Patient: sex M, age 55
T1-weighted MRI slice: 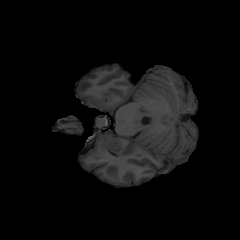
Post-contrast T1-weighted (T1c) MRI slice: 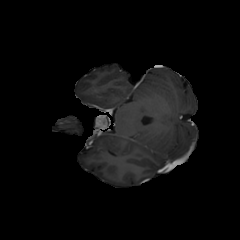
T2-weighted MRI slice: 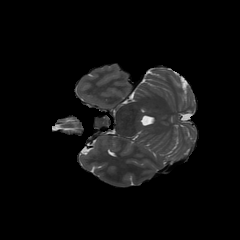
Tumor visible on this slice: no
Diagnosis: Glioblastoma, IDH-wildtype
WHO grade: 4